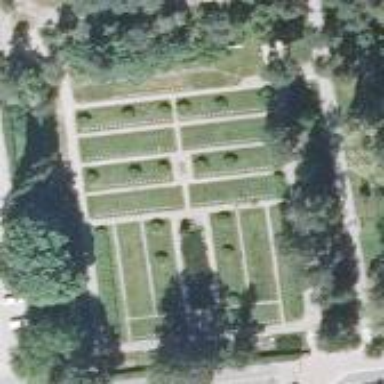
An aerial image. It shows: Cemetery.